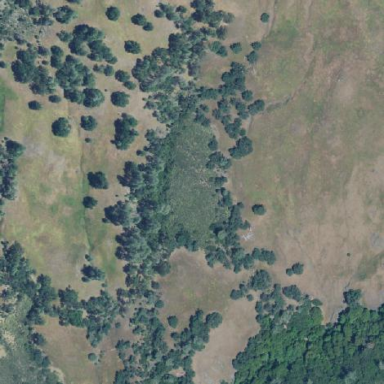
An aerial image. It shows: Meadow serving as grazing land.